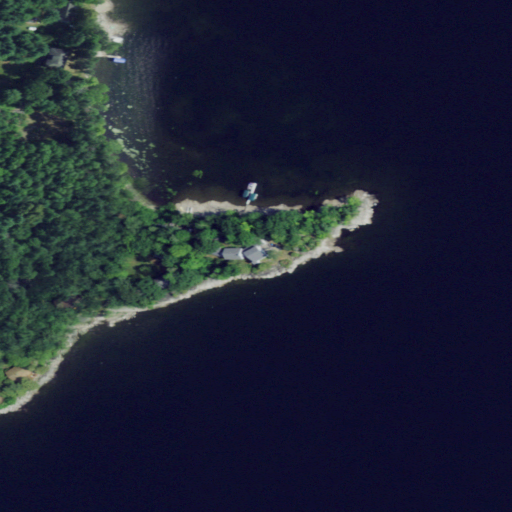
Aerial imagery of cape in New York named Wool Point containing open water, deciduous forest, shrub, low intensity development, mixed forest, open development, evergreen forest, herbaceous wetlands, grassland, and medium intensity development